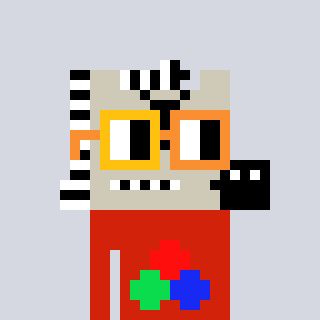
a pixel art character with square yellow and orange glasses, a zebra-shaped head and a red-colored body on a cool background